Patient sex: F
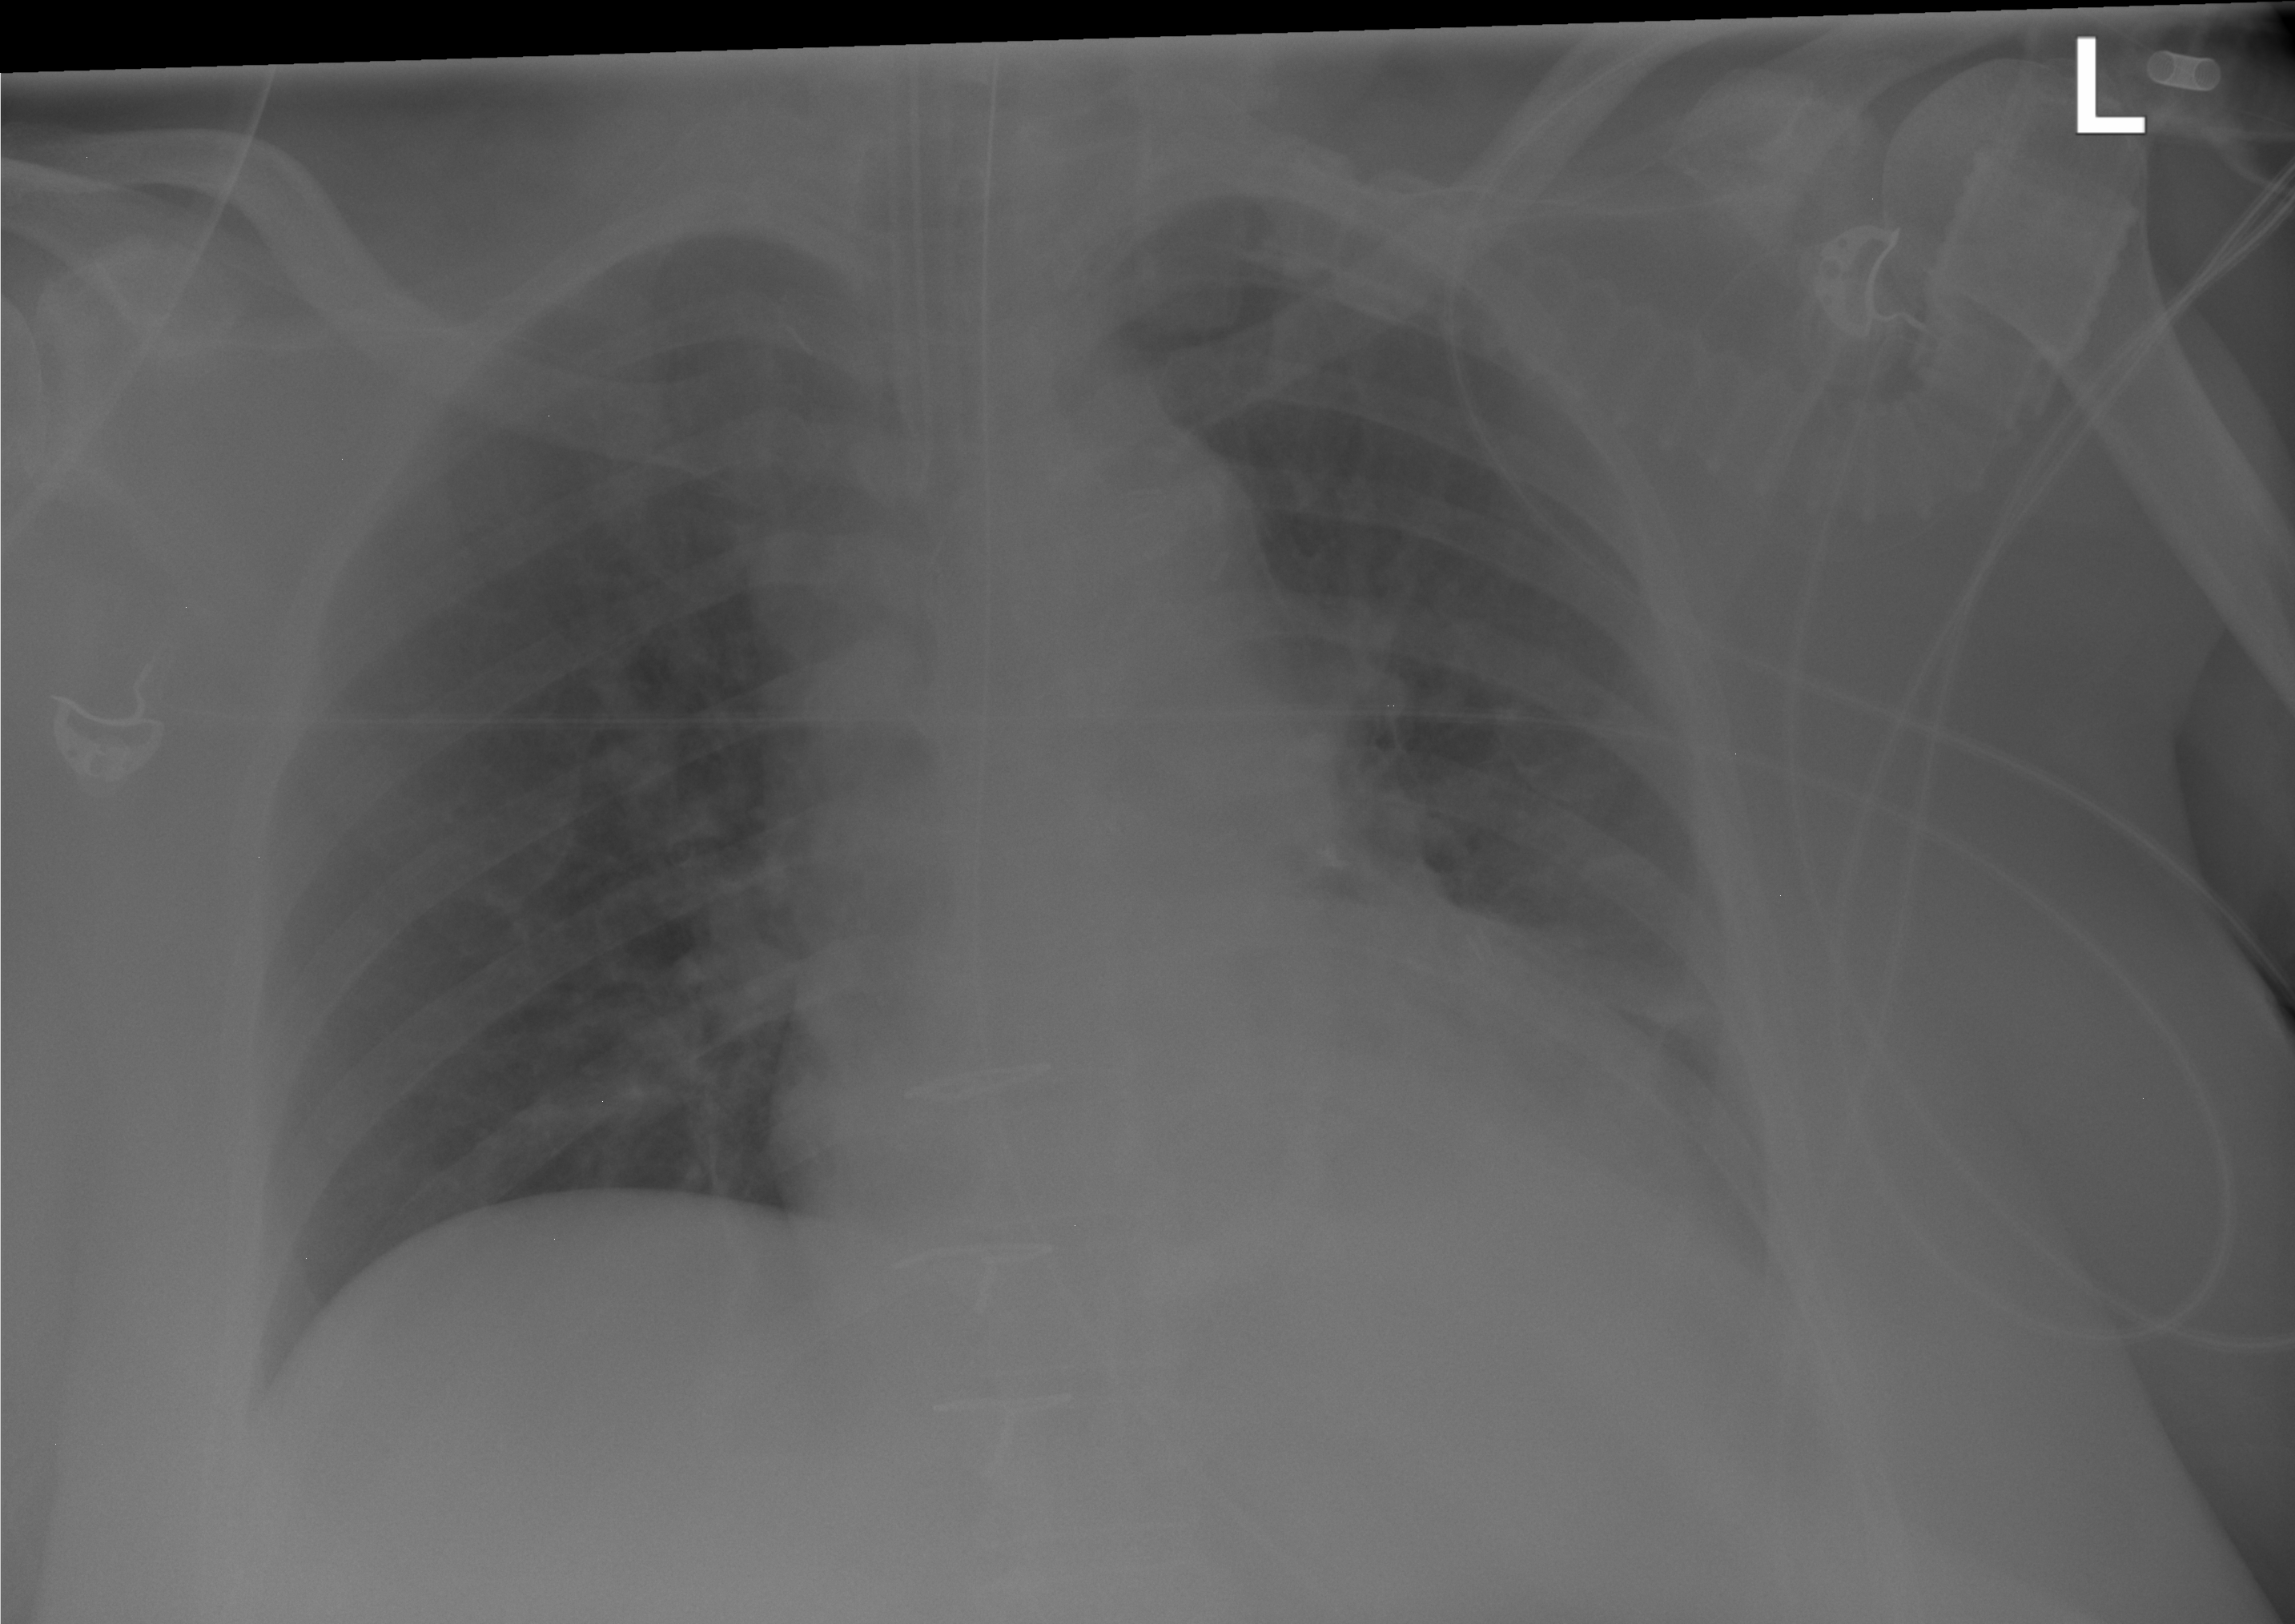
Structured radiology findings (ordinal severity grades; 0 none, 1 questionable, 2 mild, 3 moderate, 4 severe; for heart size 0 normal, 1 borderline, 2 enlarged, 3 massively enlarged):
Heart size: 0
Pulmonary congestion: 0
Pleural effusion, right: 0
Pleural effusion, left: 2
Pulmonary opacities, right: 0
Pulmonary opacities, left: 0
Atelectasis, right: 0
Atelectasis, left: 2